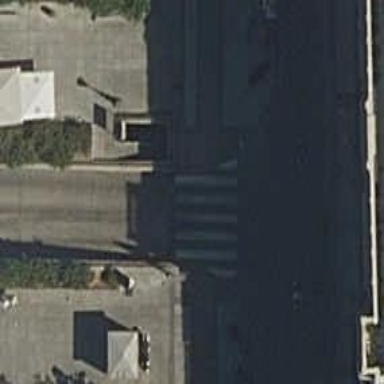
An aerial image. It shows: Uncontrolled zebra crossing on the road.